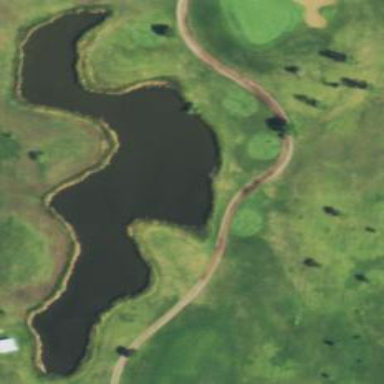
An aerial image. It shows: Water hazard on golf course.